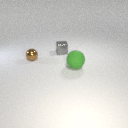
large green rubber sphere in front of small gray metal cube